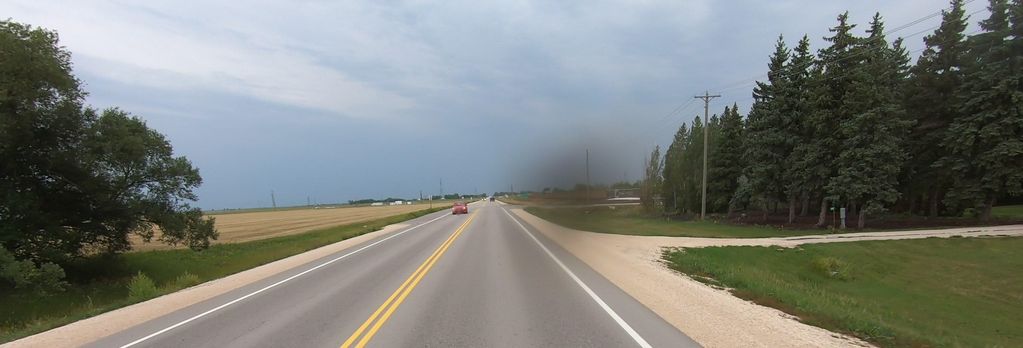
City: winnipeg